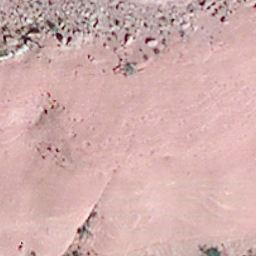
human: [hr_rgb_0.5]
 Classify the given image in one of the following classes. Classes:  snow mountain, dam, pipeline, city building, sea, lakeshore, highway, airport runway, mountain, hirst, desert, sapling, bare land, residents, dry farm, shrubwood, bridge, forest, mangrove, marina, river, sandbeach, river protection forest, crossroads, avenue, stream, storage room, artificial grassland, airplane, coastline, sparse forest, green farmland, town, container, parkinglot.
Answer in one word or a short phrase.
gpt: bare land